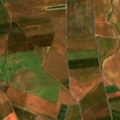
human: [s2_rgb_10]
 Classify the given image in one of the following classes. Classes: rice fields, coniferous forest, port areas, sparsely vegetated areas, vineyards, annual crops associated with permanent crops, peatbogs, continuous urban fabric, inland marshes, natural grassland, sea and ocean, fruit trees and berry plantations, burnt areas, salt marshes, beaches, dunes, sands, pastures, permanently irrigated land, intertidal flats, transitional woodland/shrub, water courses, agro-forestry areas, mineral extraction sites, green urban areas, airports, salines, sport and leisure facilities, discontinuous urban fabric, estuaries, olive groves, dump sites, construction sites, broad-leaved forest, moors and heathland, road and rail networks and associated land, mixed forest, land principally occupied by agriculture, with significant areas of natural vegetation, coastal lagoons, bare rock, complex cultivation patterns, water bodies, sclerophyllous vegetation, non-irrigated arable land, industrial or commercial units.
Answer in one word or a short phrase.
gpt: continuous urban fabric